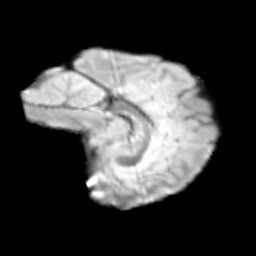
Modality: T2w
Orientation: sagittal
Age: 12
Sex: male
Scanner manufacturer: siemens
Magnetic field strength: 3 T
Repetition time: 3.8 s
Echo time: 0.07 s